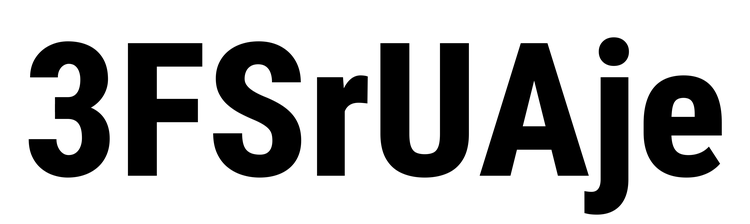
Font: Roboto_Condensed_ExtraBold